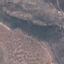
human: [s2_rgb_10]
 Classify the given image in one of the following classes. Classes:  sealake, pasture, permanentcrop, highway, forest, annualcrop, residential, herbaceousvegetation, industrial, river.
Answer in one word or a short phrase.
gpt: HerbaceousVegetation